Question: I would like to calculate the vertical position of a '<div>' with jQuery.
How would I do this?
Here's an illustration describing what I mean:

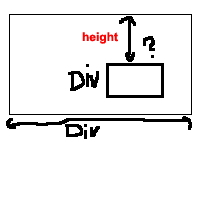
Answer: I think you're looking for its offset from the top of the page, right?
'''
$('#div').scrollTop();
'''
If that's not it, maybe the offset would work:
'''
$('#div').offset().top;
'''
---
, now that it needs to be relative to the parent, try this:
'''
$('#div').position().top;
'''